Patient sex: M
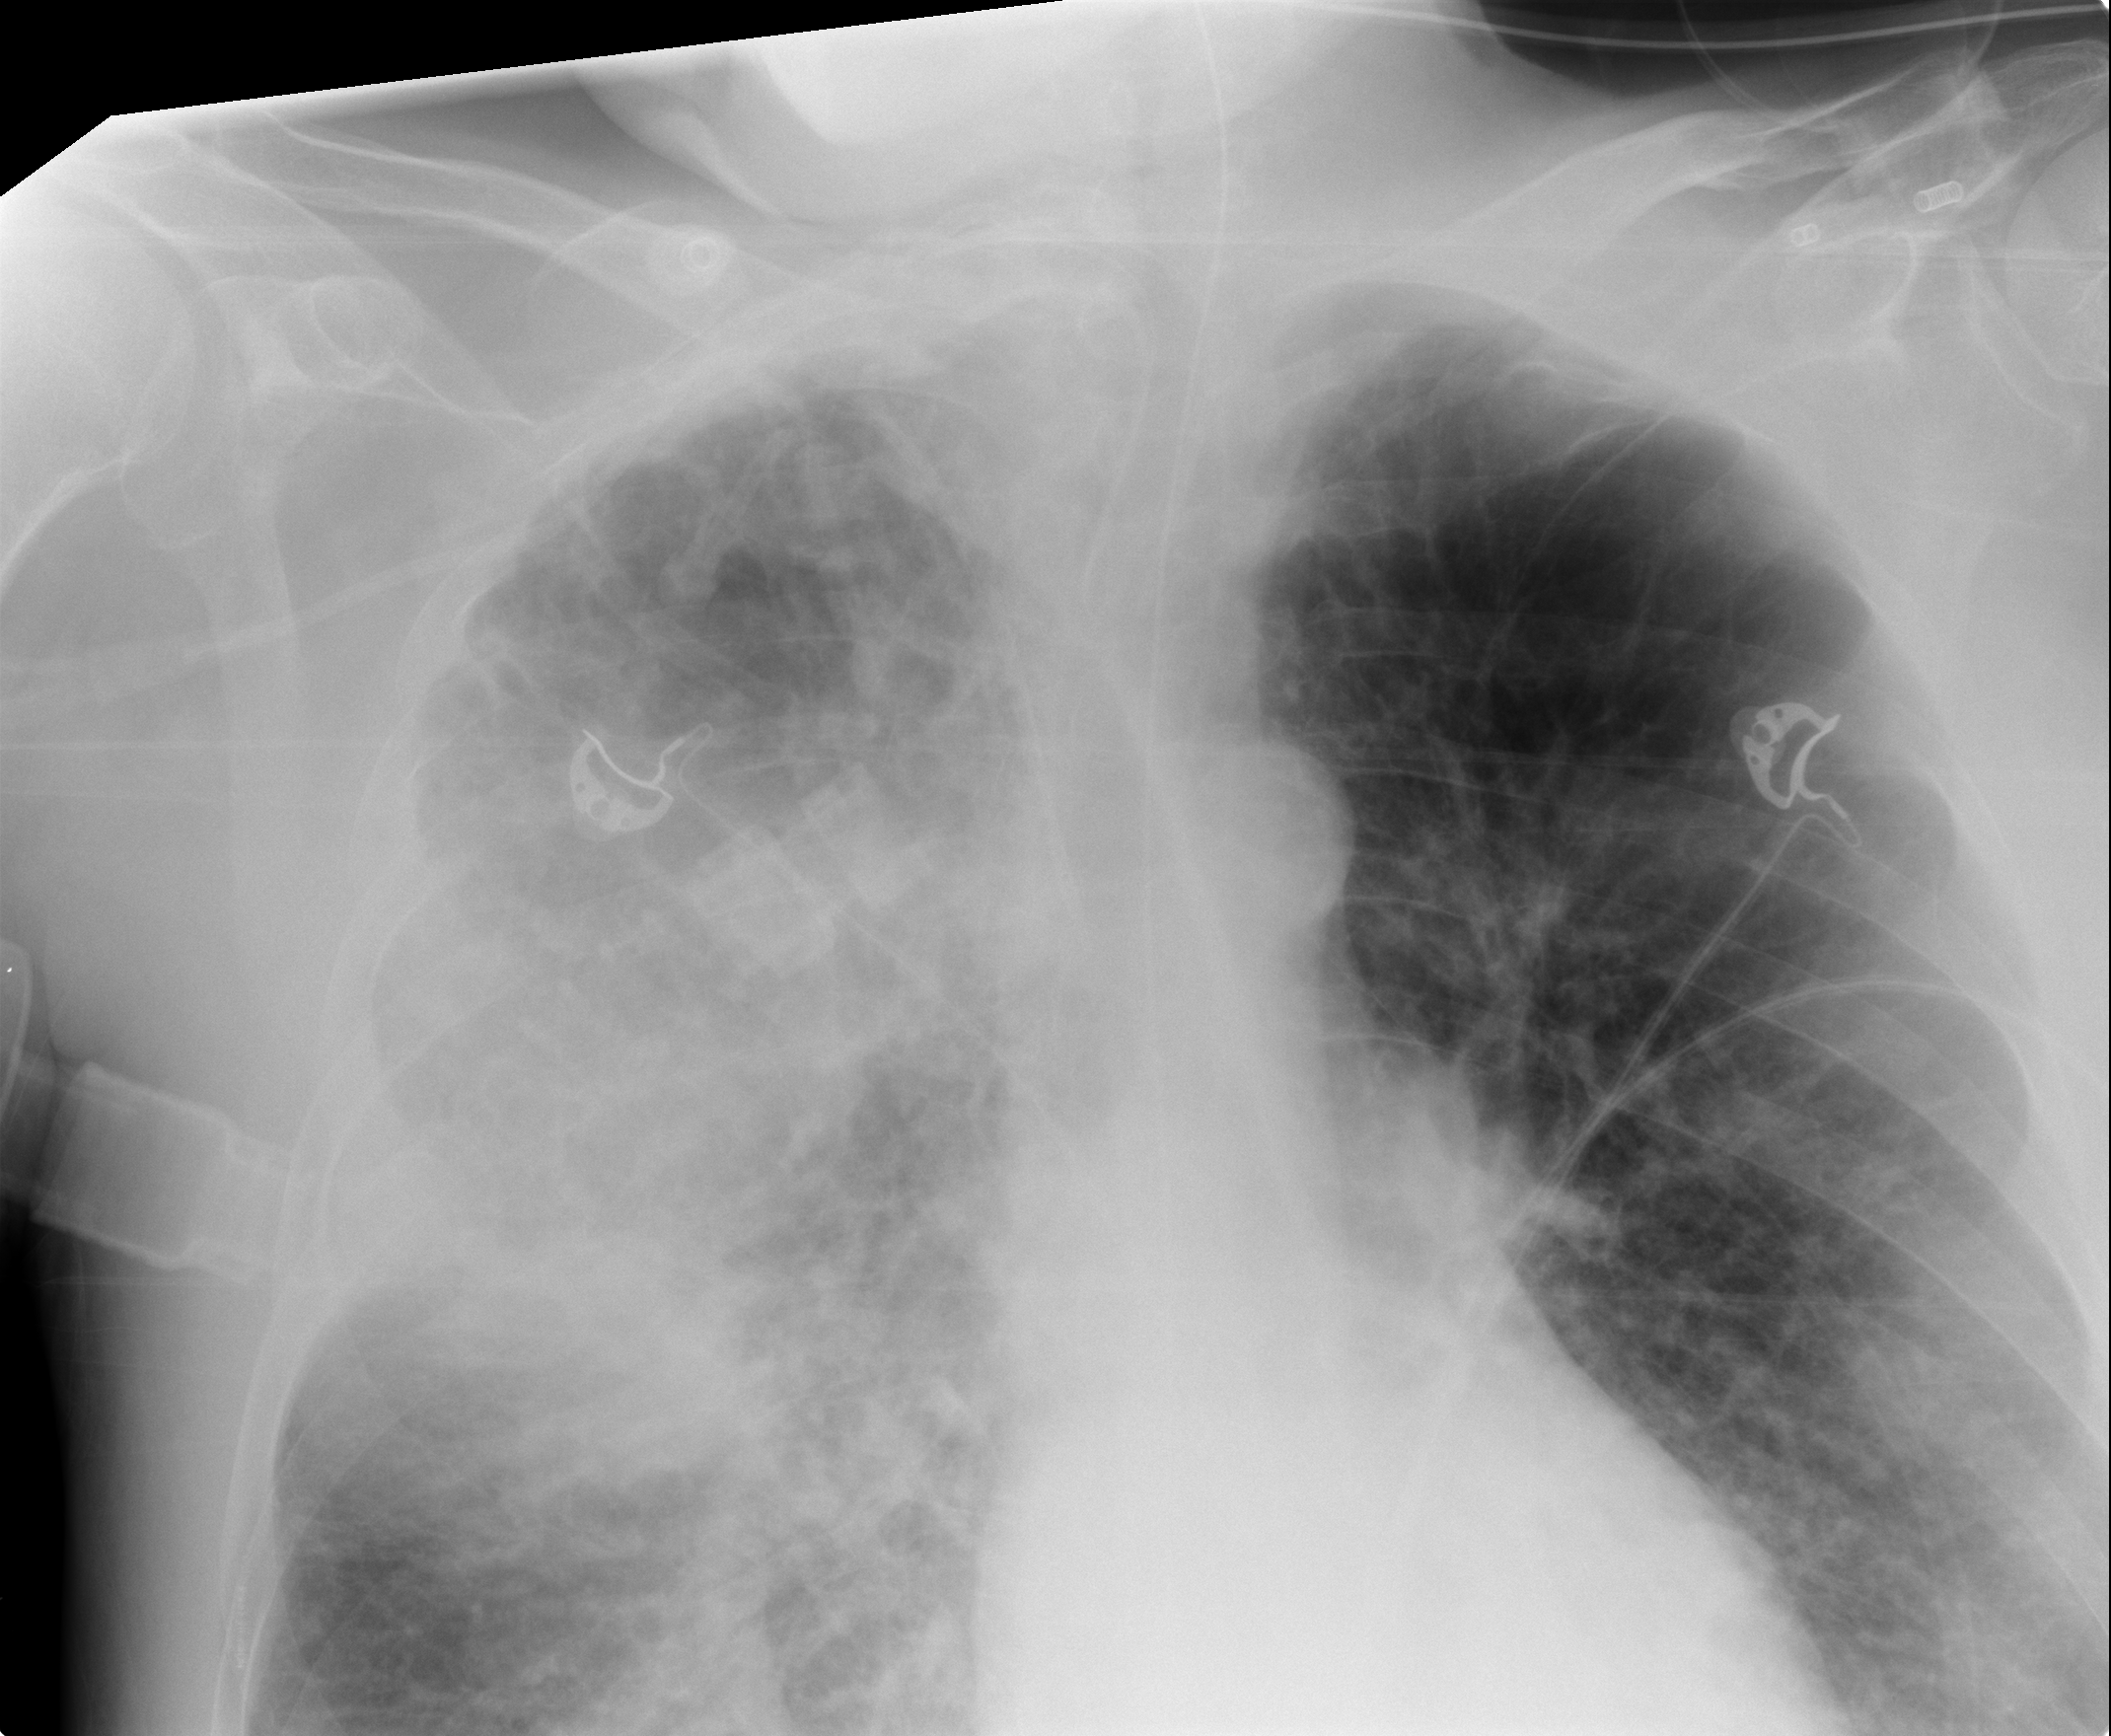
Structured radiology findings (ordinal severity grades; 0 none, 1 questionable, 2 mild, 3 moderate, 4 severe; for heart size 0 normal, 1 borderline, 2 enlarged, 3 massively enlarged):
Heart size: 0
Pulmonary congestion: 1
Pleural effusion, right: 0
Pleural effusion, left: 0
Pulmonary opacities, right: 3
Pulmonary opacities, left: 1
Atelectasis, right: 2
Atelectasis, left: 1